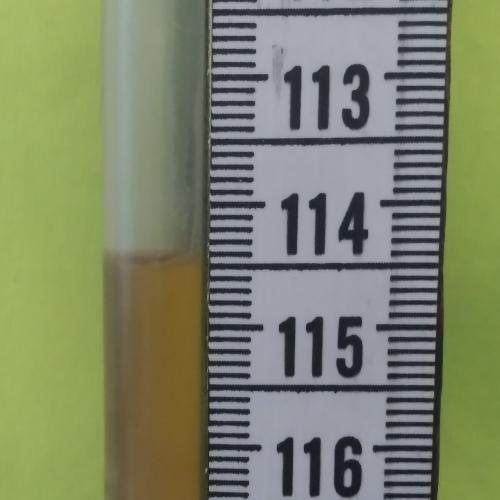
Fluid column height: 114.4 cm